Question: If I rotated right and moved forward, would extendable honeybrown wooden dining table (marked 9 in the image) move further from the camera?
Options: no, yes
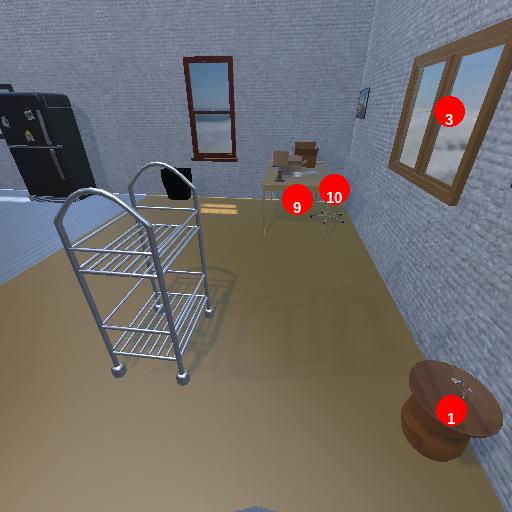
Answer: no